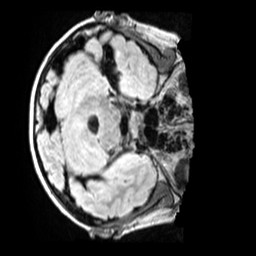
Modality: FLAIR
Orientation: axial
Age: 11
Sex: male
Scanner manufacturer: siemens
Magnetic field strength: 3 T
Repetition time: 5 s
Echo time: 0.388 s